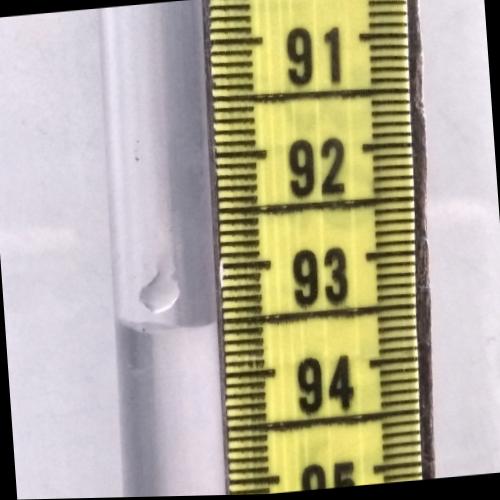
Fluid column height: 93.5 cm